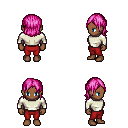
a pixel art fantasy rpg character, female body template, human, dark skin, white long-sleeve shirt, red pants, pink long bangs hairstyle, four views (front, back, left, right), 2x2 character sprite sheet, small pixel art, hard edges, no anti-aliasing